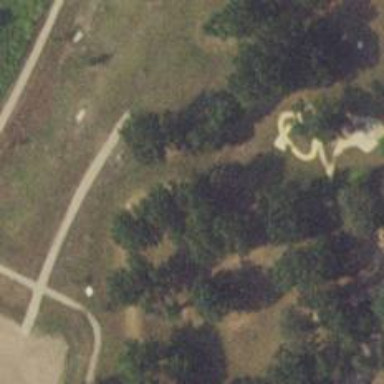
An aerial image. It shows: Disc golf basket.